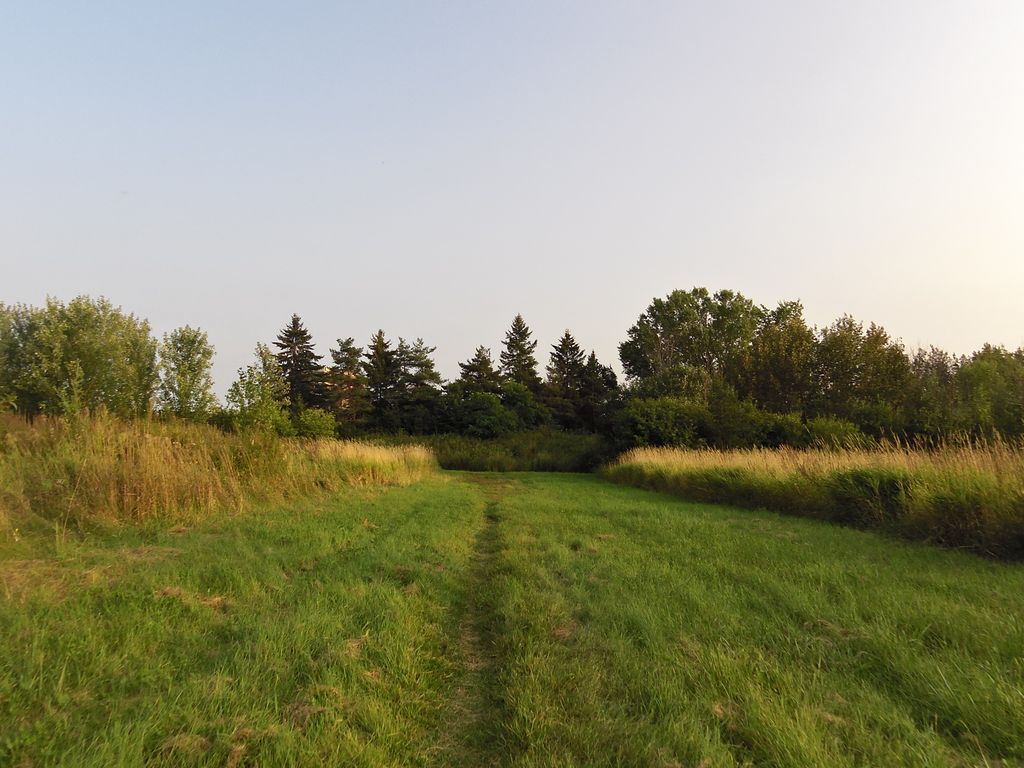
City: ottawa-gatineau